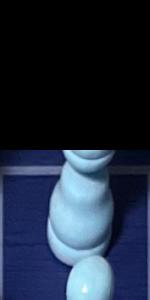
Label: Bishop_White